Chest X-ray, AP view. Patient: 27 years old, sex F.
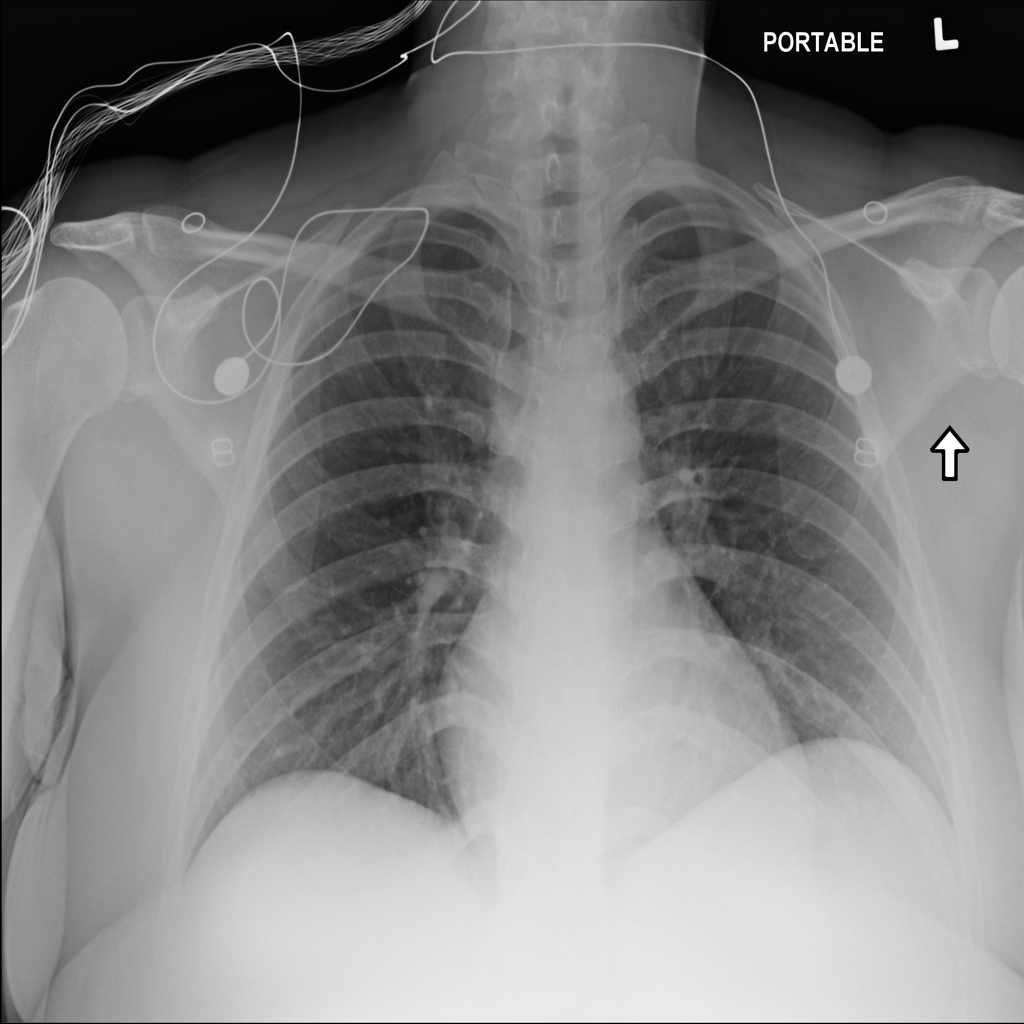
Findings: Infiltration